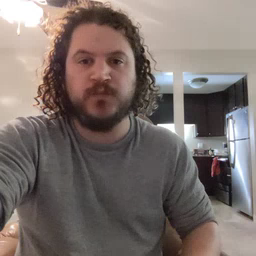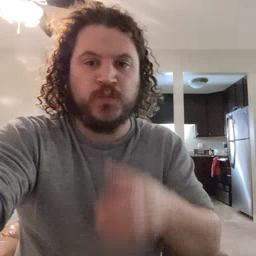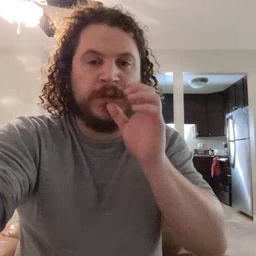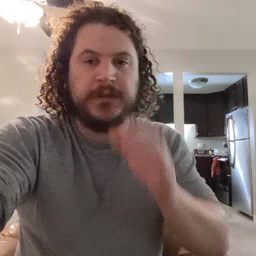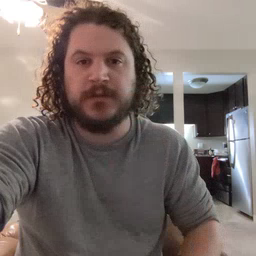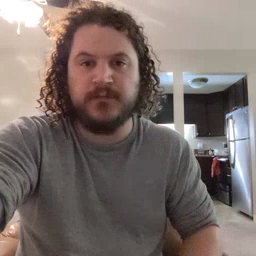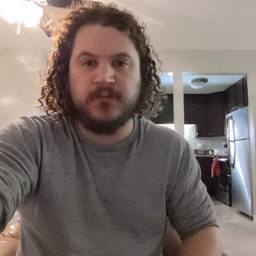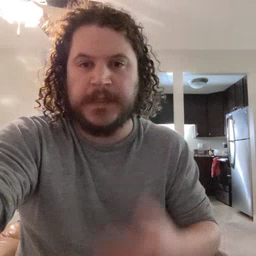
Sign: drink